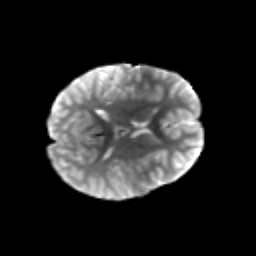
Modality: T2w
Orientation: axial
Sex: female
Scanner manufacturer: siemens
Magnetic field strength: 3 T
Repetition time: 5 s
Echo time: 0.071 s